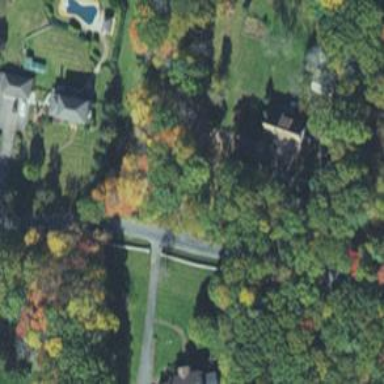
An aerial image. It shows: Driveway.